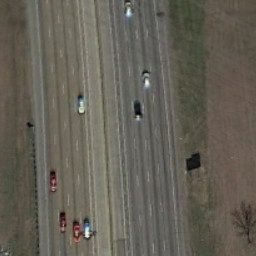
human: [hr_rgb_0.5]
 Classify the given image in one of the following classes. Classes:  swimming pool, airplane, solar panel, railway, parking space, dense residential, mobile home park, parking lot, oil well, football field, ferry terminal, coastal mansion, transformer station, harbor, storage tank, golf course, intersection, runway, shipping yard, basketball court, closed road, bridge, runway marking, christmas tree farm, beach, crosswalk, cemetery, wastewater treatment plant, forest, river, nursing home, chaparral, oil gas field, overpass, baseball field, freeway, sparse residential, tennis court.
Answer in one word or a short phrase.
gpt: freeway